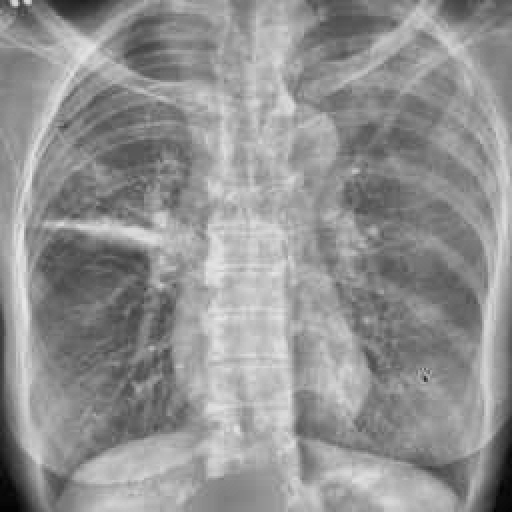
Finding: TUBERCULOSIS